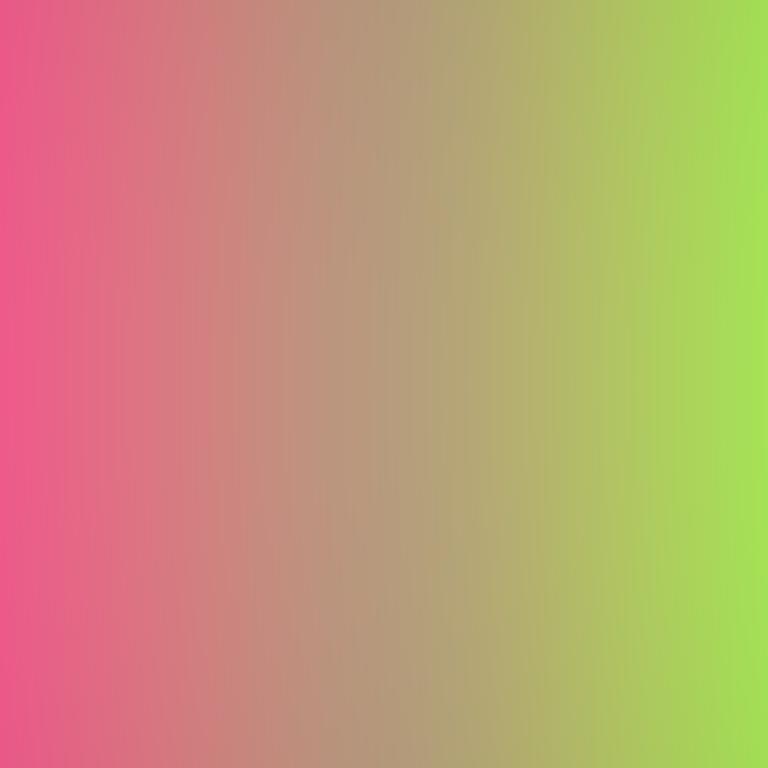
Abstract light effect, smooth gradient from pink to green, calm atmosphere, soft blend, no room, no furniture, no objects.